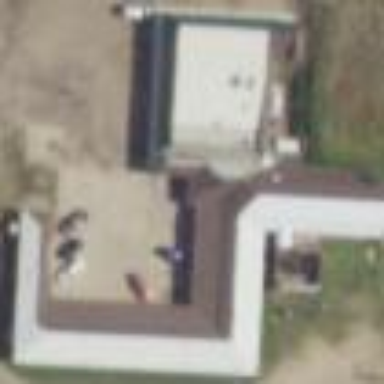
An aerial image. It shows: Building that is motel.